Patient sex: M
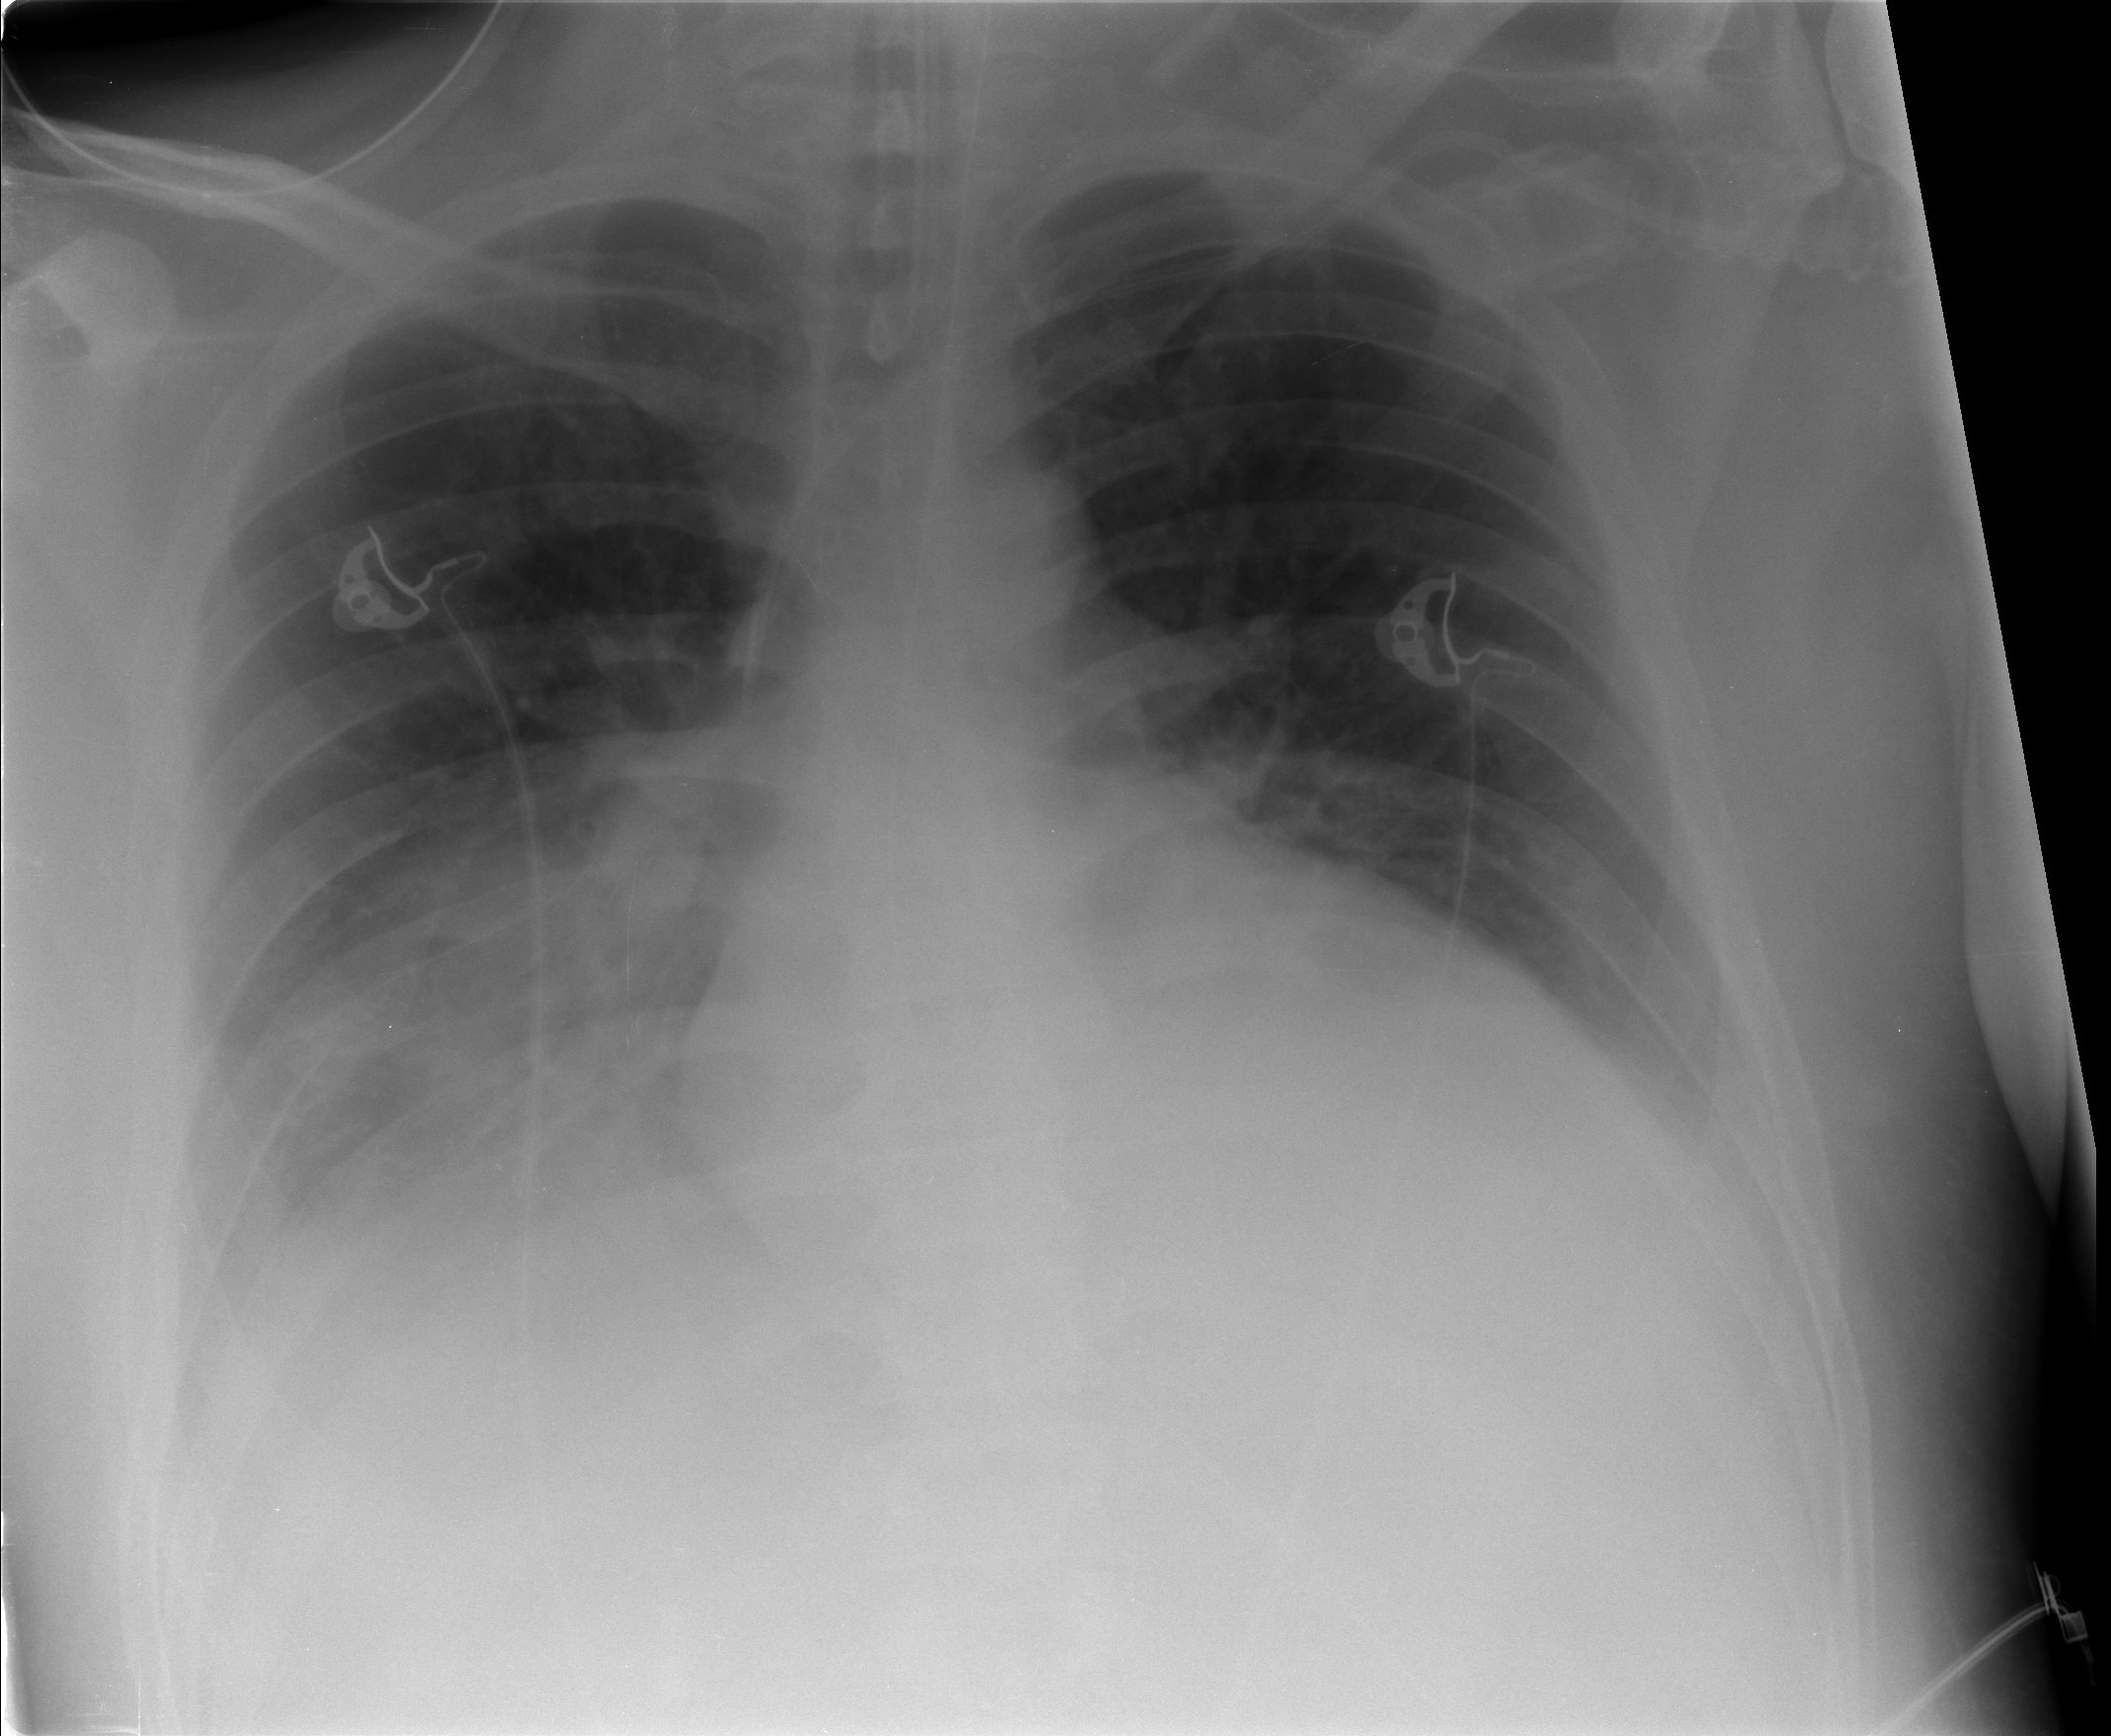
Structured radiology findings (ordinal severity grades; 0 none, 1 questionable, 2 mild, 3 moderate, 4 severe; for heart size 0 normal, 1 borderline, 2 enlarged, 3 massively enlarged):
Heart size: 2
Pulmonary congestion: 1
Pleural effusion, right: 2
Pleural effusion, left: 2
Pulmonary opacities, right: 2
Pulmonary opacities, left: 0
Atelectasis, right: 2
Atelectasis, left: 2